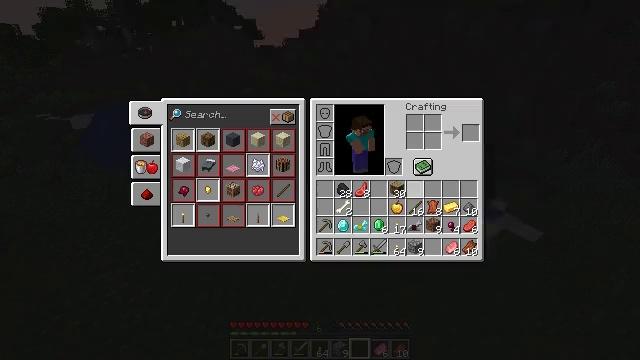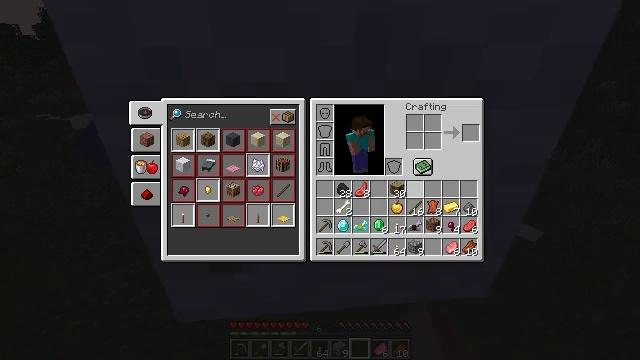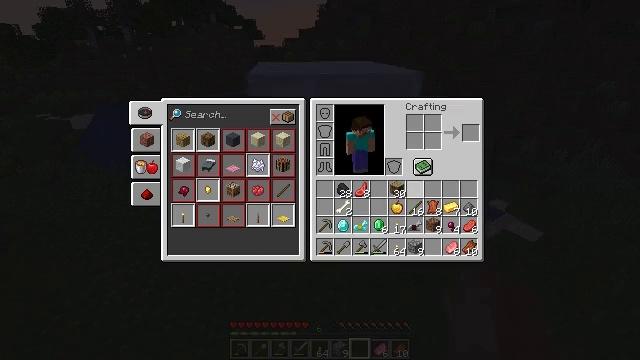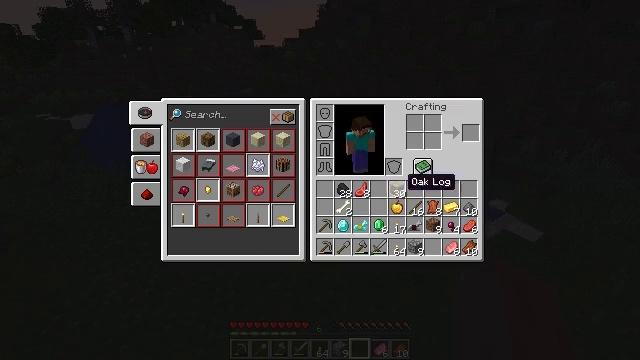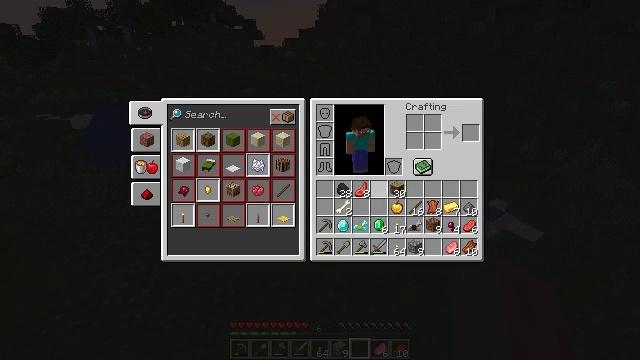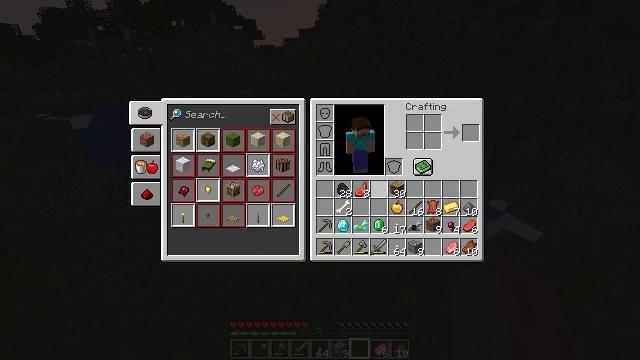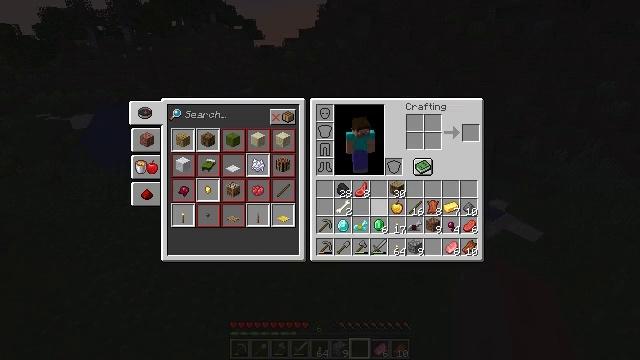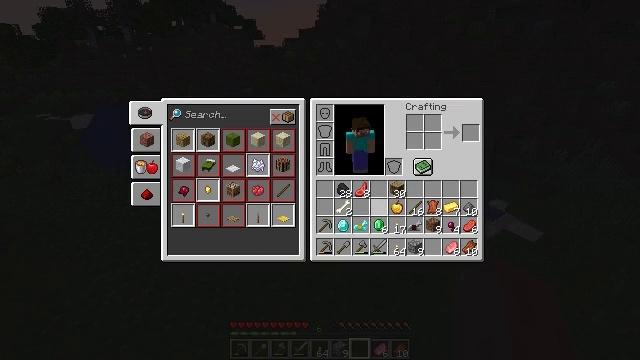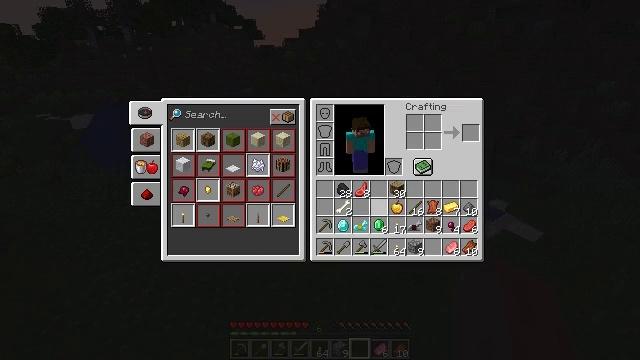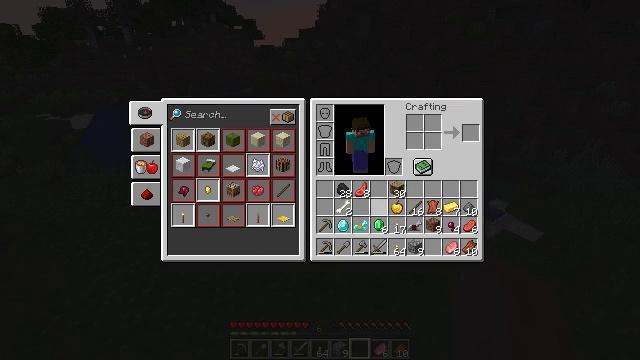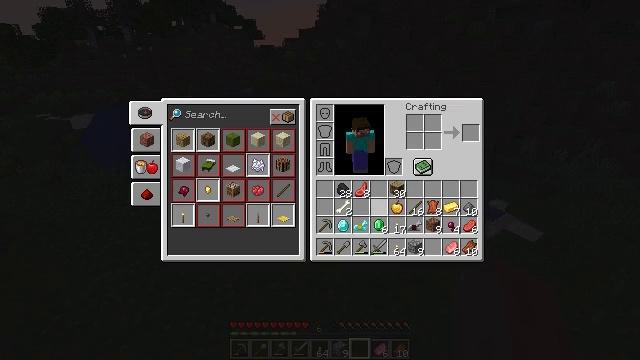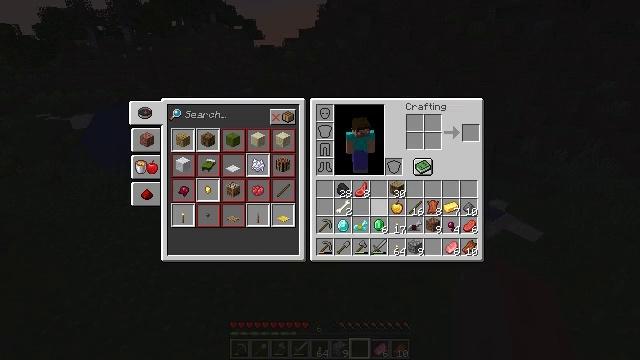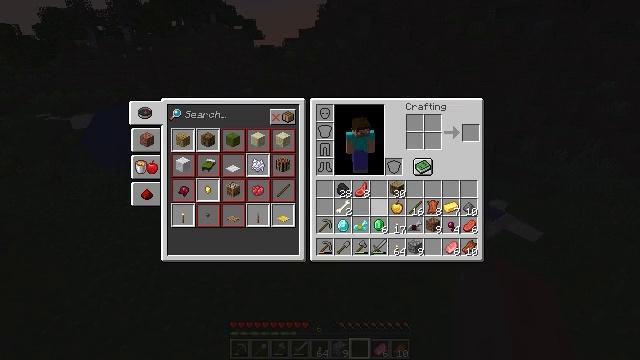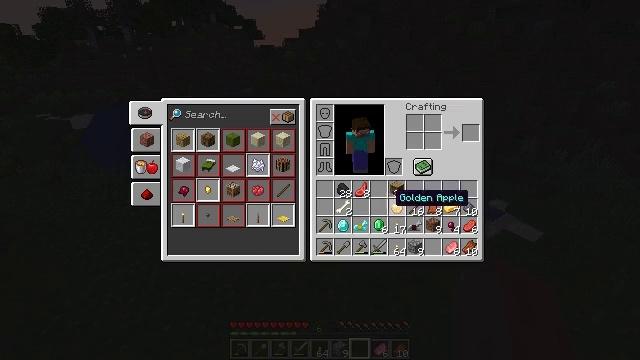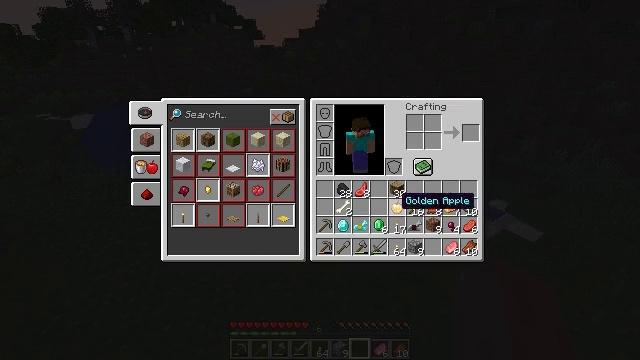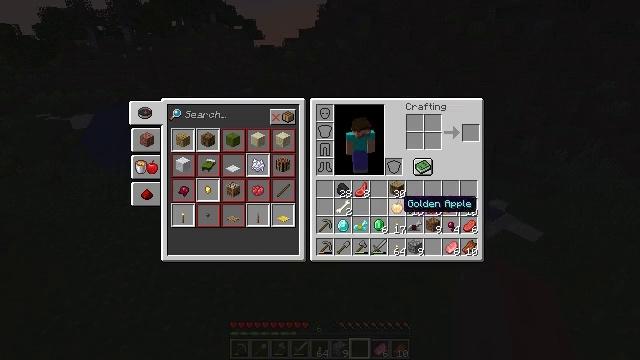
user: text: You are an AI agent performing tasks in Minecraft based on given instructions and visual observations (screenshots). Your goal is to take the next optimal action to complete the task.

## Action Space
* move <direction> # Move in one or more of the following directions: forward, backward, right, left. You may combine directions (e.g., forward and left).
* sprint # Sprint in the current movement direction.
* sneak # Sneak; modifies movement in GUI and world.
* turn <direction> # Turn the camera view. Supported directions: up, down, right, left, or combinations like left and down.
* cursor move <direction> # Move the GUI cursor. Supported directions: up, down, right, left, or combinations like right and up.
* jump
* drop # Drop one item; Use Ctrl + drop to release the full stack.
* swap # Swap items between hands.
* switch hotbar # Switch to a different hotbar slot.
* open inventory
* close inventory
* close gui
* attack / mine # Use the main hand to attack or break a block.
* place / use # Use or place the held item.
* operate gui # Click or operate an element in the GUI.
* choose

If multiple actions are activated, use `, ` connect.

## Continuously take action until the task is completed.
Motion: motion action
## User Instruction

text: Remove iron horse armor from the inventory.
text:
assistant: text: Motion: open gui
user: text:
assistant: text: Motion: cursor move left
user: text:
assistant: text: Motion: cursor move left
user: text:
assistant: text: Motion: cursor move left
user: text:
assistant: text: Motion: no_op
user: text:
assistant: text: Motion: no_op
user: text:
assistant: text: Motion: no_op
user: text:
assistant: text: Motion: no_op
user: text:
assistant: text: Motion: no_op
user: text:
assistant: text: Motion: no_op
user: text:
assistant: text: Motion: no_op
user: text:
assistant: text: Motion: no_op
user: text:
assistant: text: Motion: no_op
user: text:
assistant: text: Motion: no_op
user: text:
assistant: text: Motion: no_op
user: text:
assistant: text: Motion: no_op
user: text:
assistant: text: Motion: no_op
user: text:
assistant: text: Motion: no_op
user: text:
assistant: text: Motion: no_op
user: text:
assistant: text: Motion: no_op
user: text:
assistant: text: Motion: no_op
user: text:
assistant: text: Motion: no_op
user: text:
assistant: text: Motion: no_op
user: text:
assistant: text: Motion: no_op
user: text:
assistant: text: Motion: no_op
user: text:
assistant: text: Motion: no_op
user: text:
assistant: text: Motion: no_op
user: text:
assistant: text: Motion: no_op
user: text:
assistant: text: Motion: operate gui
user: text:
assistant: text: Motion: operate gui